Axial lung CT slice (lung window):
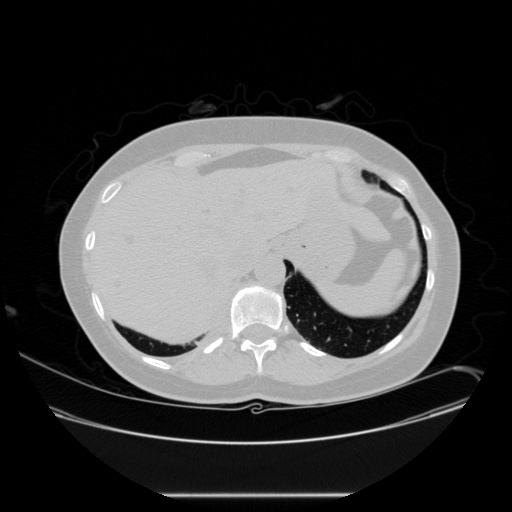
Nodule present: no